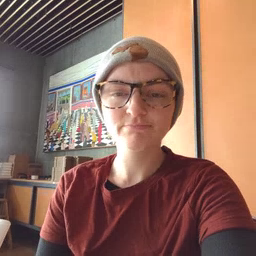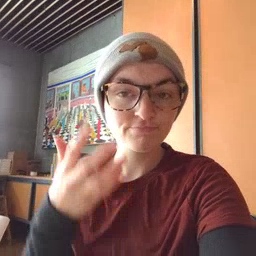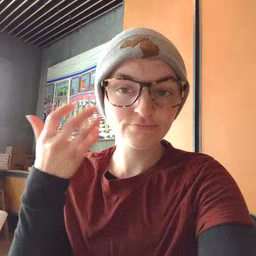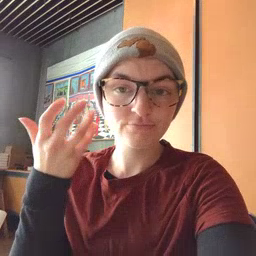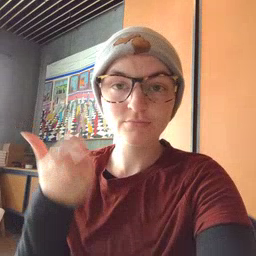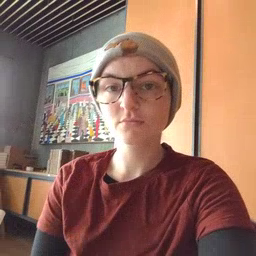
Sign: tiger